The image is a wavelet scalogram (time versus scale/frequency) of a rolling-element bearing's vibration signal. Determine the bearing's health state. Answer with exactly one of: normal, inner_race, outer_race, ball.
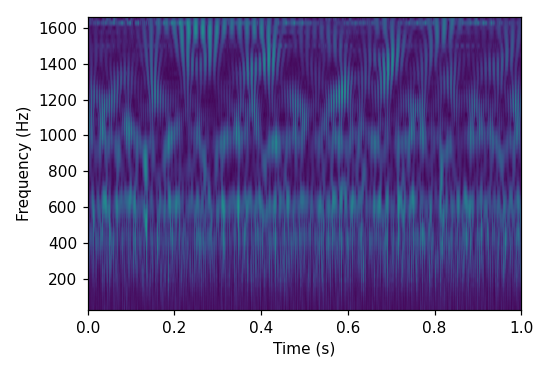
Answer: outer_race